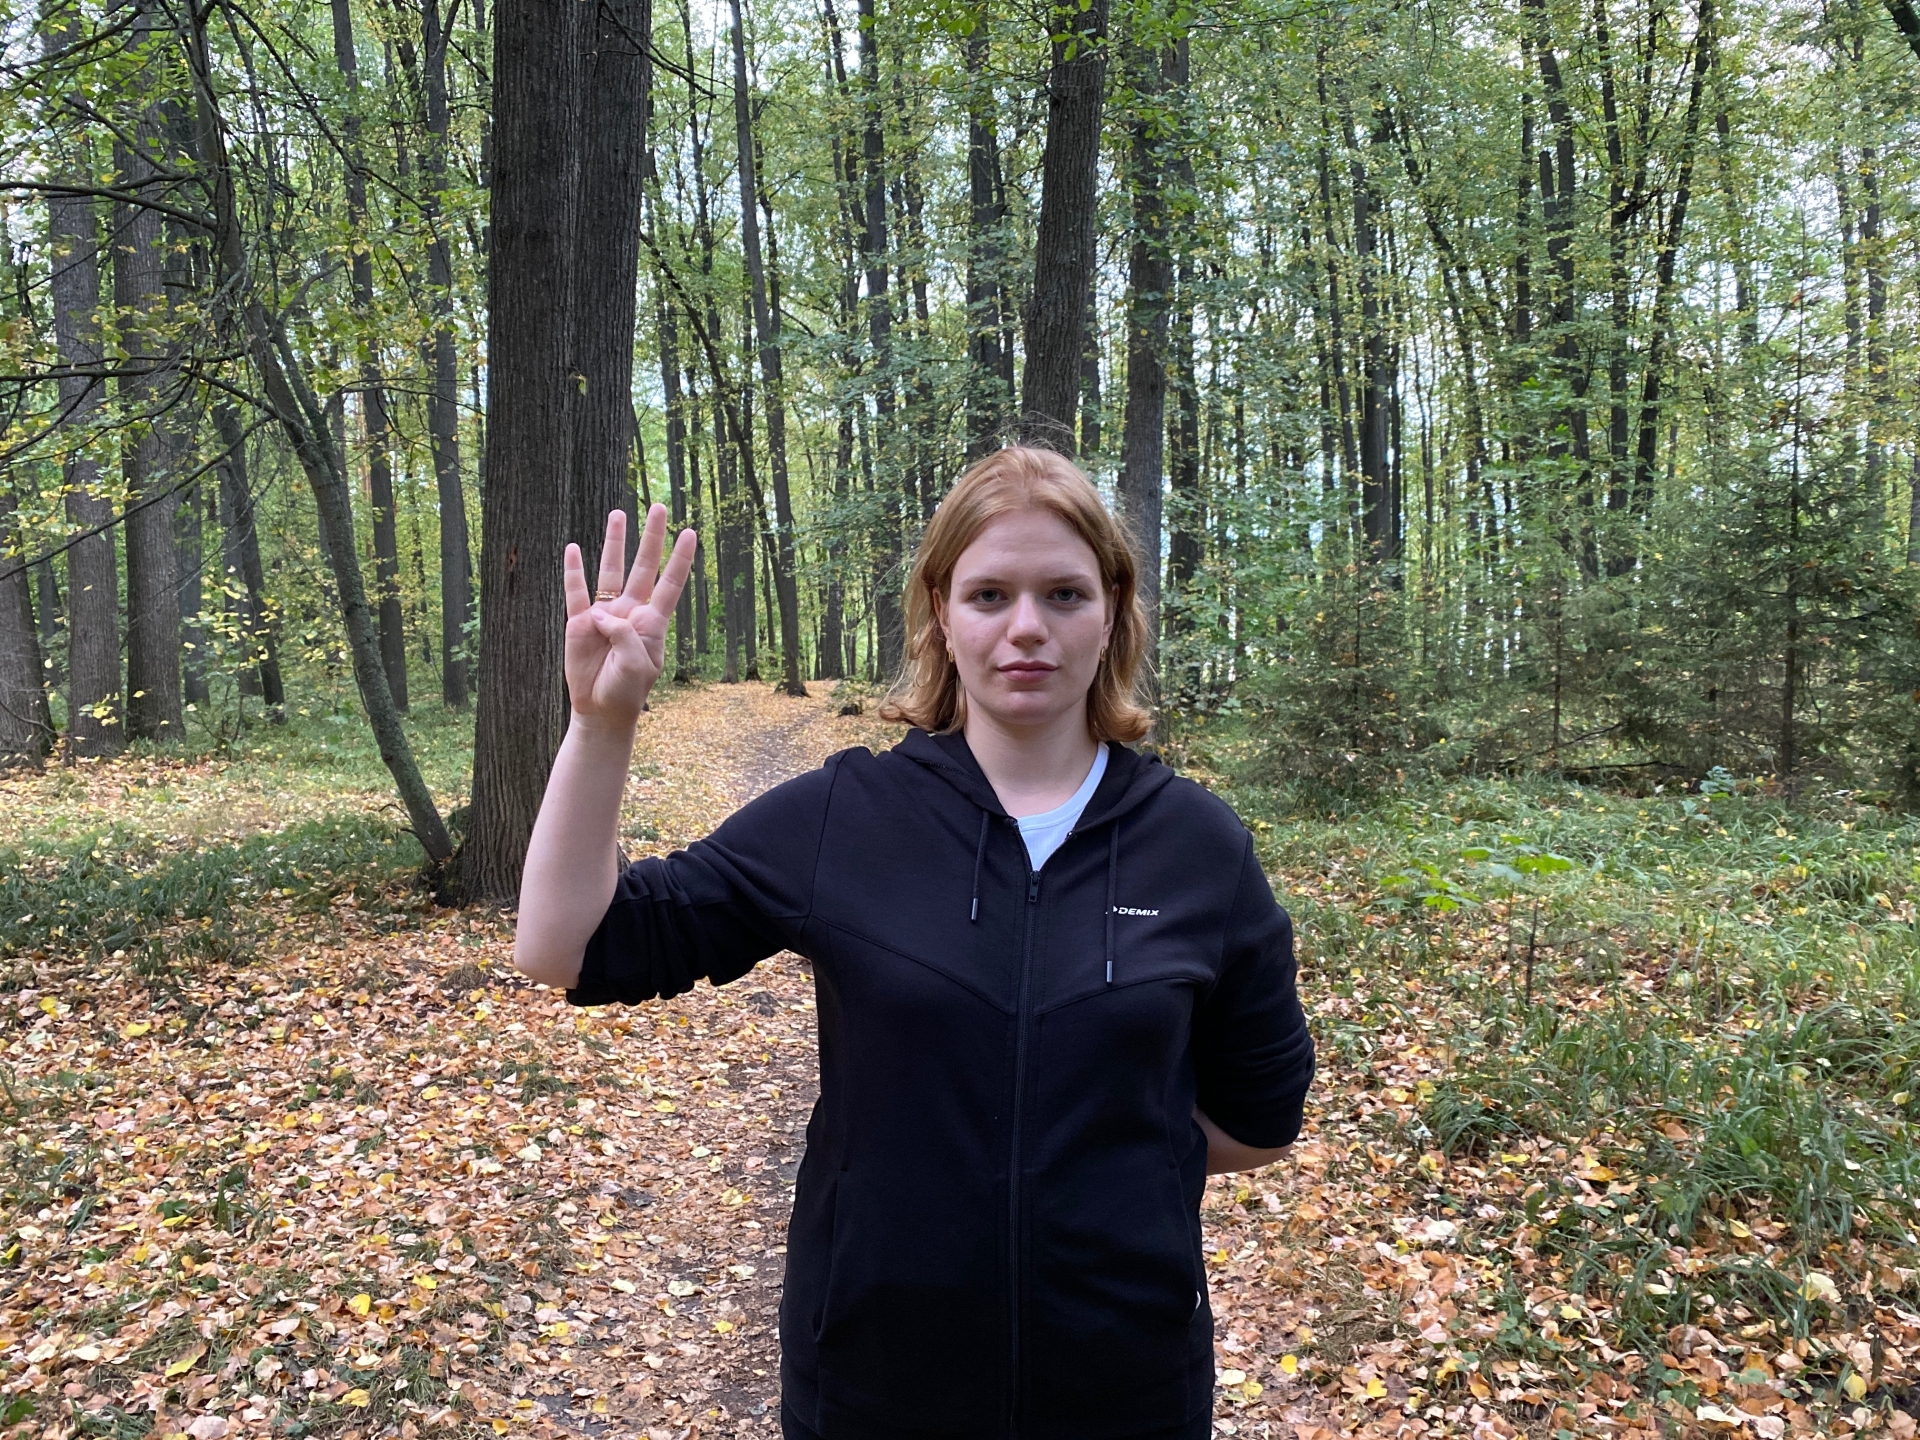
Label: clear